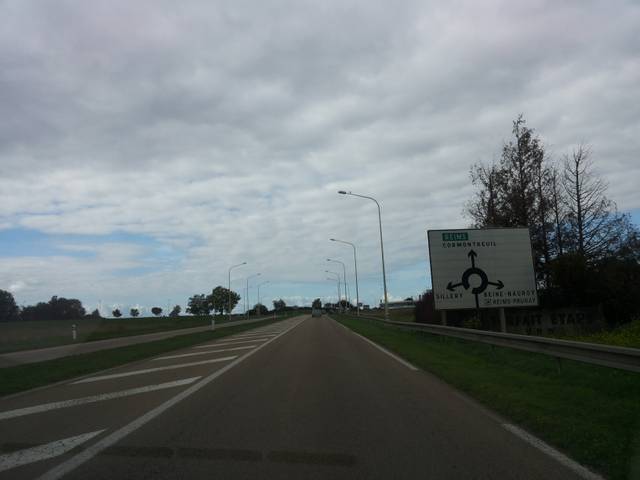
Region: France
Coordinates: 49.208, 4.148